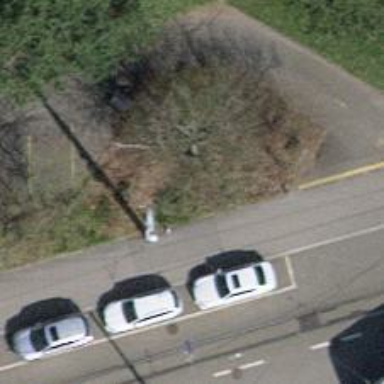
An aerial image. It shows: Support pole.